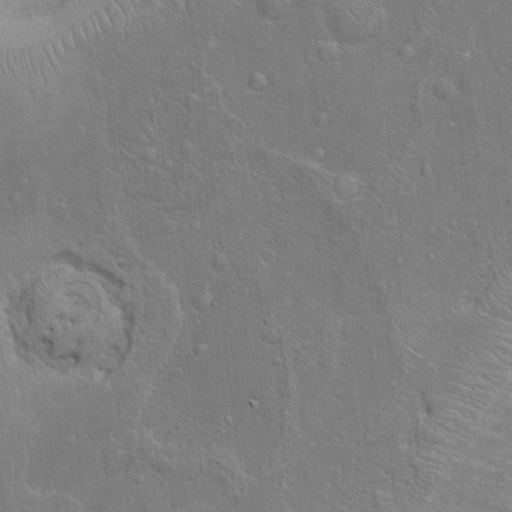
Classes present: Background, Cone